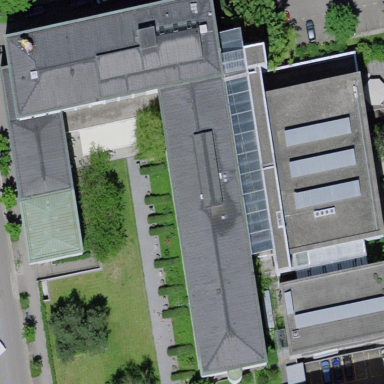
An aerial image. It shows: Museum building.